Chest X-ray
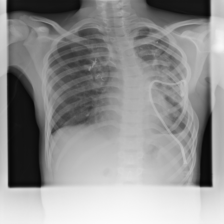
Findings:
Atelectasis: negative
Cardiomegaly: negative
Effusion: negative
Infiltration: negative
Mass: negative
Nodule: negative
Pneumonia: negative
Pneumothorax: positive
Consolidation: negative
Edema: negative
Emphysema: negative
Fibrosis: negative
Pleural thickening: negative
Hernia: negative